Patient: sex M, age 43
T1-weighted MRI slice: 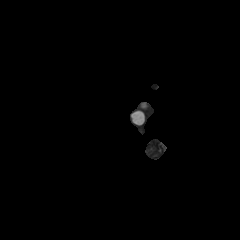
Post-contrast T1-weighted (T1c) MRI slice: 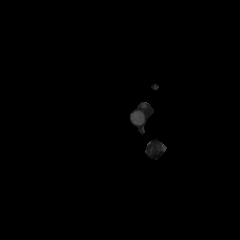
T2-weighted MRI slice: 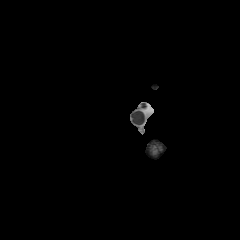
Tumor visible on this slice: no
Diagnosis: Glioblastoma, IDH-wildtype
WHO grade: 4